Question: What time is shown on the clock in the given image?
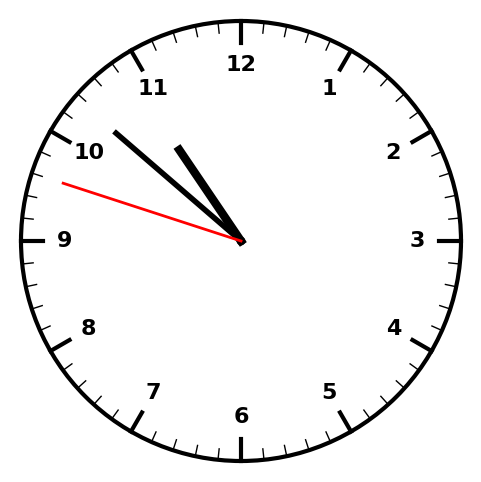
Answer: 10:51:48